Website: home-depot
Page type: customer-info-address
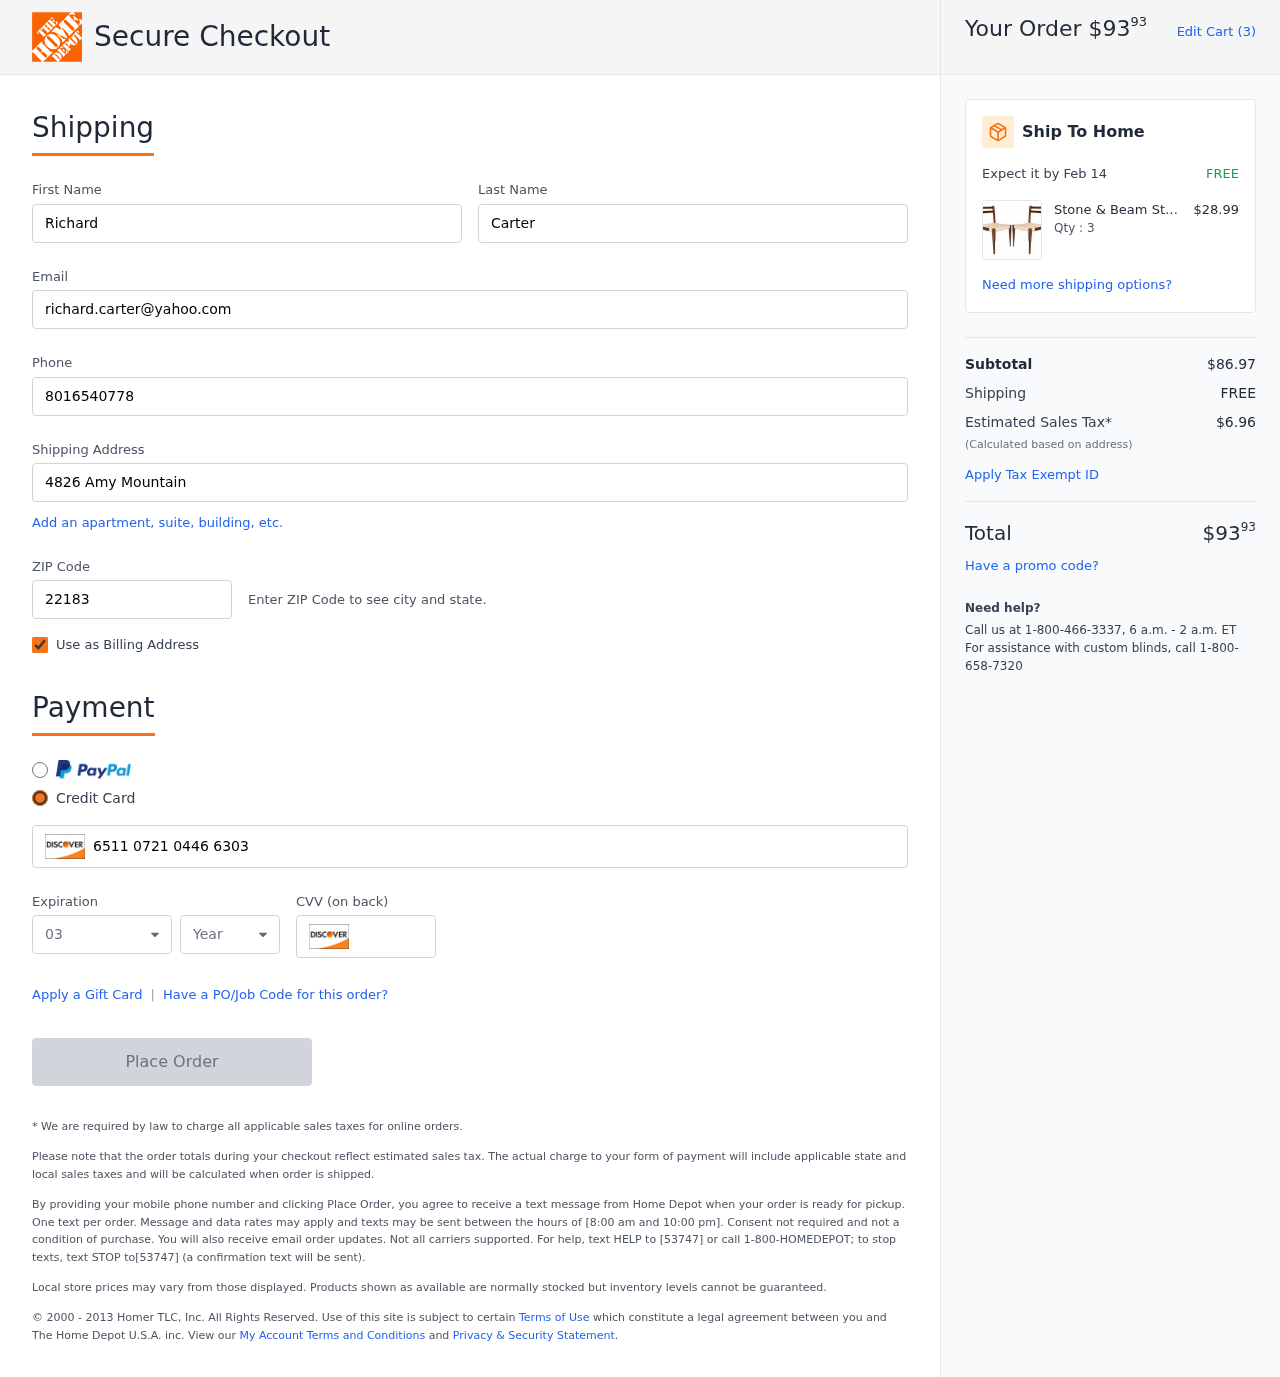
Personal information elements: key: PII_CARD_CVV
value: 448
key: PII_CARD_EXPIRY_MONTH
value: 03
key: PII_CARD_EXPIRY_YEAR
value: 30
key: PII_CARD_NUMBER
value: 6511 0721 0446 6303
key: PII_EMAIL
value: richard.carter@yahoo.com
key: PII_FIRSTNAME
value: Richard
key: PII_LASTNAME
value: Carter
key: PII_PHONE
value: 8016540778
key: PII_POSTCODE
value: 22183
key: PII_STREET
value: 4826 Amy Mountain
Product elements: key: PRODUCT1_BRAND
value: Stone & Beam
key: PRODUCT1_NAME
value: Stone & Beam Jane Wood-Framed Classic Woven Dining Chair, 34" H, Set of 2, Brown
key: PRODUCT1_PRICE
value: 28.99
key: PRODUCT1_QUANTITY
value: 3
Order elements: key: ORDER_TOTAL
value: $9393
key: ORDER_NUM_ITEMS
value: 3
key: ORDER_DELIVERY_DATE
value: Feb 14
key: ORDER_SUBTOTAL
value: $86.97
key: ORDER_SHIPPING_COST
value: FREE
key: ORDER_TAX
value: $6.96